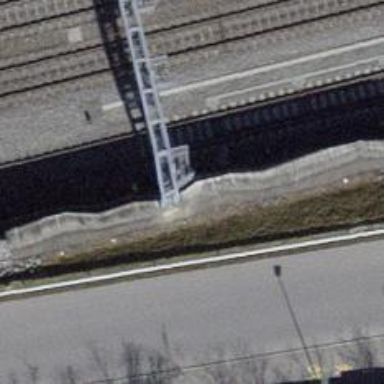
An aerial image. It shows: Railway signal.